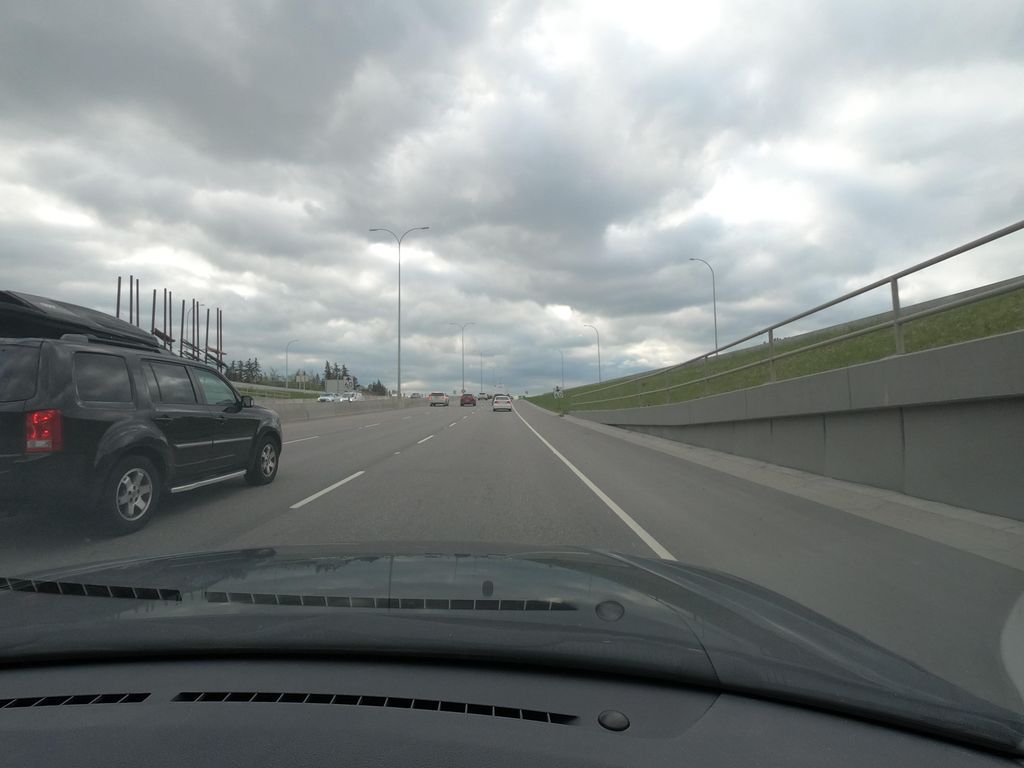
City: calgary